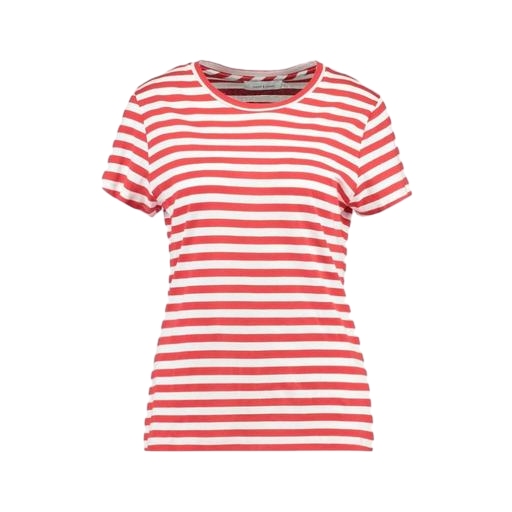
striped red and white shirt, red striped crew tee, red striped jersey tee, white background